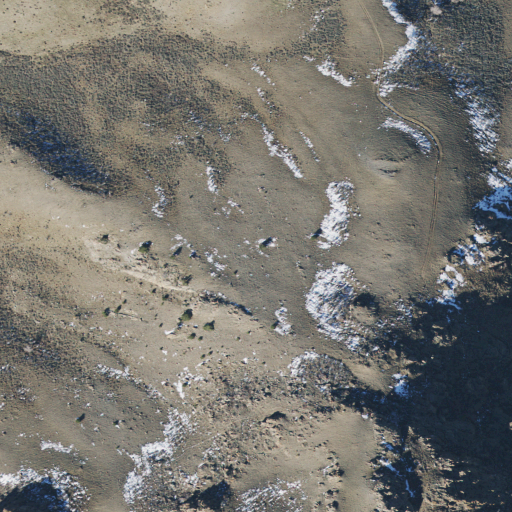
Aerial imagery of mountains in Utah named West Tintic Mountains containing shrub and evergreen forest